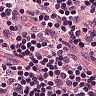
Metastatic tissue present: no